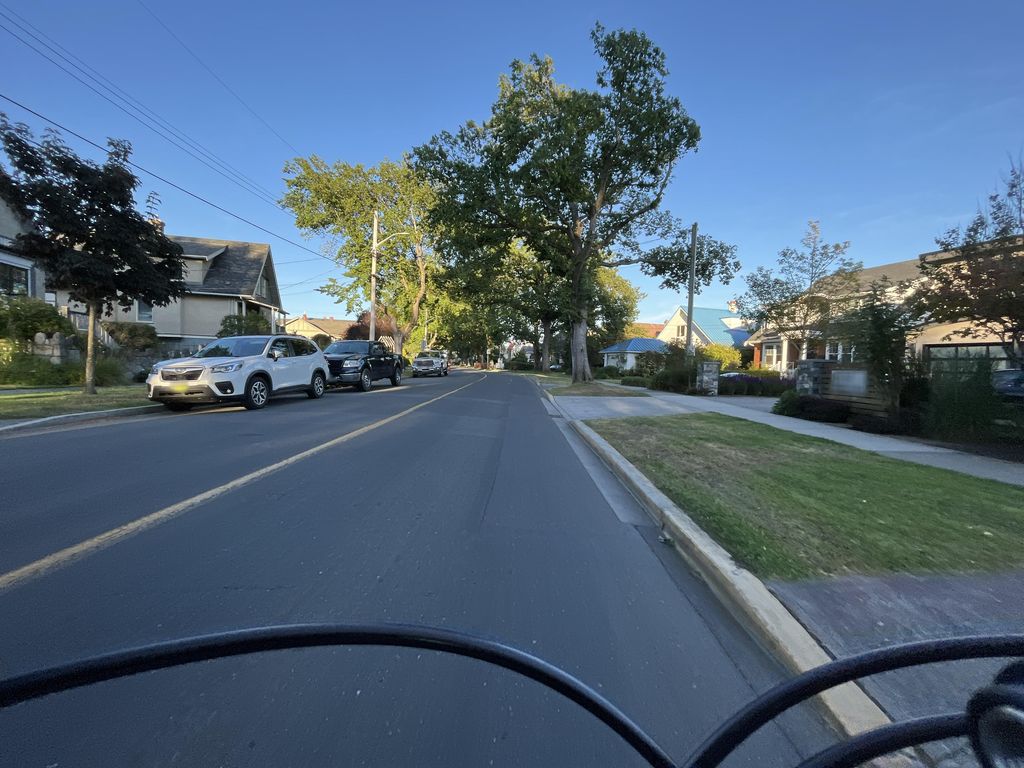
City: victoria